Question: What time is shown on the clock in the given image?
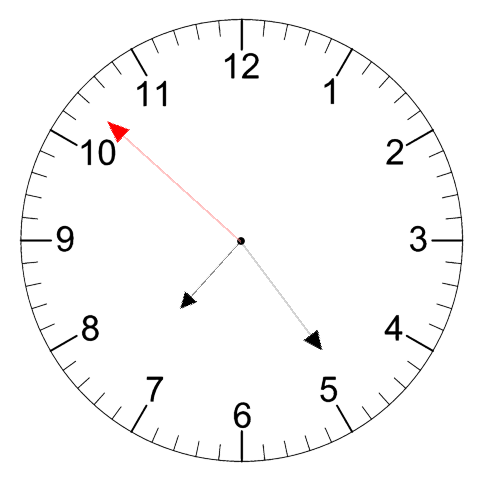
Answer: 07:23:52